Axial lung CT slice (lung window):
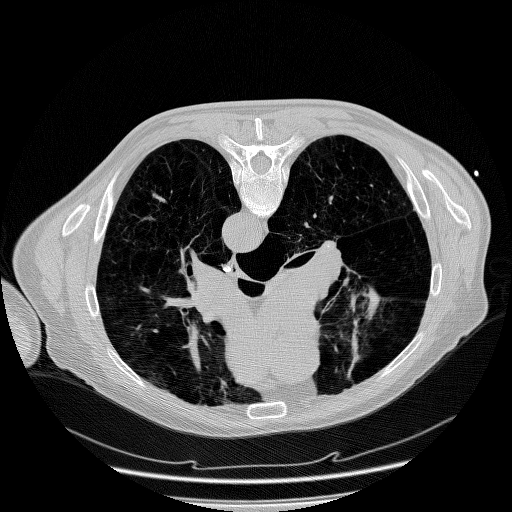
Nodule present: no